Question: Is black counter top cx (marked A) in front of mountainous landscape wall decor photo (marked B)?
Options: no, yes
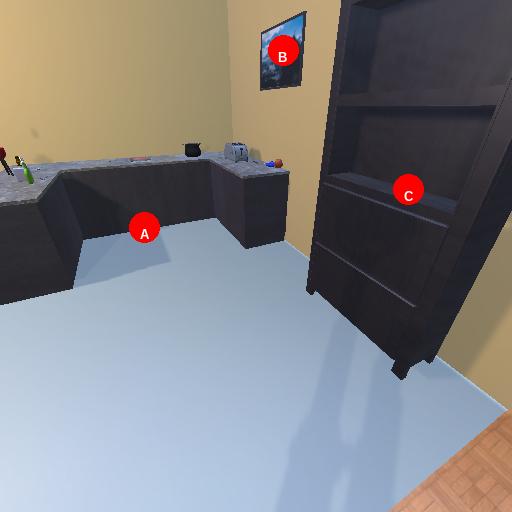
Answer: no